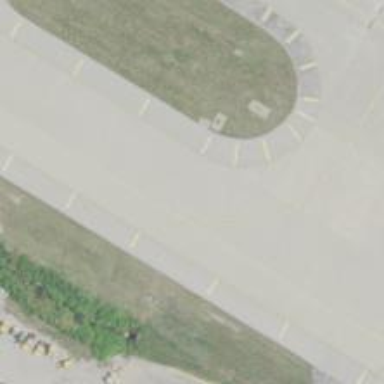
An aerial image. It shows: View of taxiway at the airport.